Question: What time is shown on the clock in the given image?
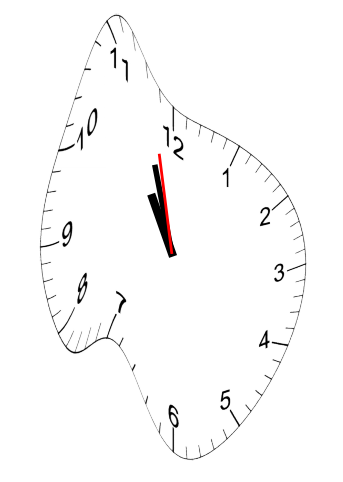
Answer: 10:56:58